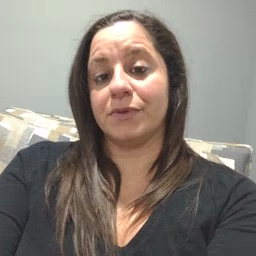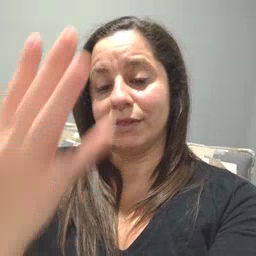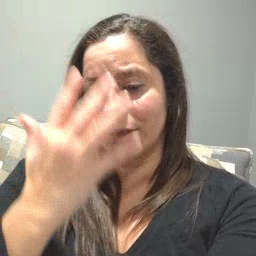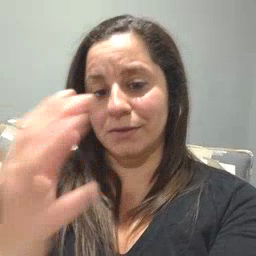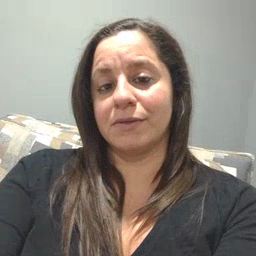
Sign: sad